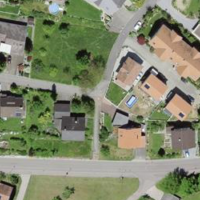
EUNIS habitat code: 55
Species observed at this site:
Corylus avellana